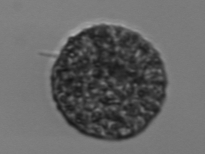
Label: Vicicitus_globosus